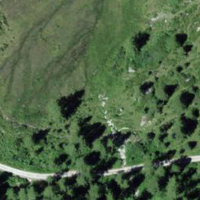
EUNIS habitat code: 26
Species observed at this site:
Saxifraga rotundifolia